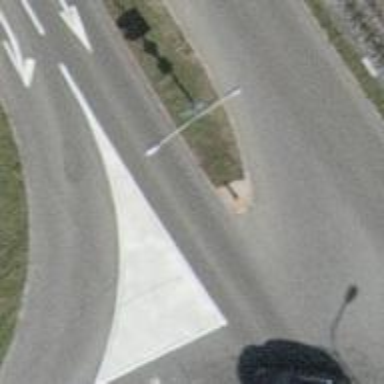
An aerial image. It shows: Secondary road with separate asphalt sidewalk.